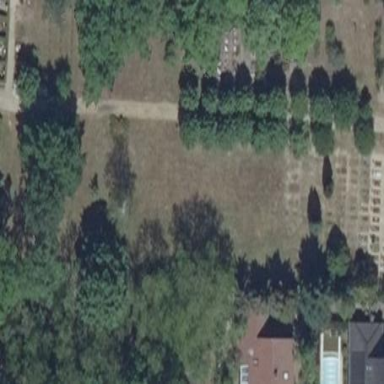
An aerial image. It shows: Cemetery.